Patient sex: M
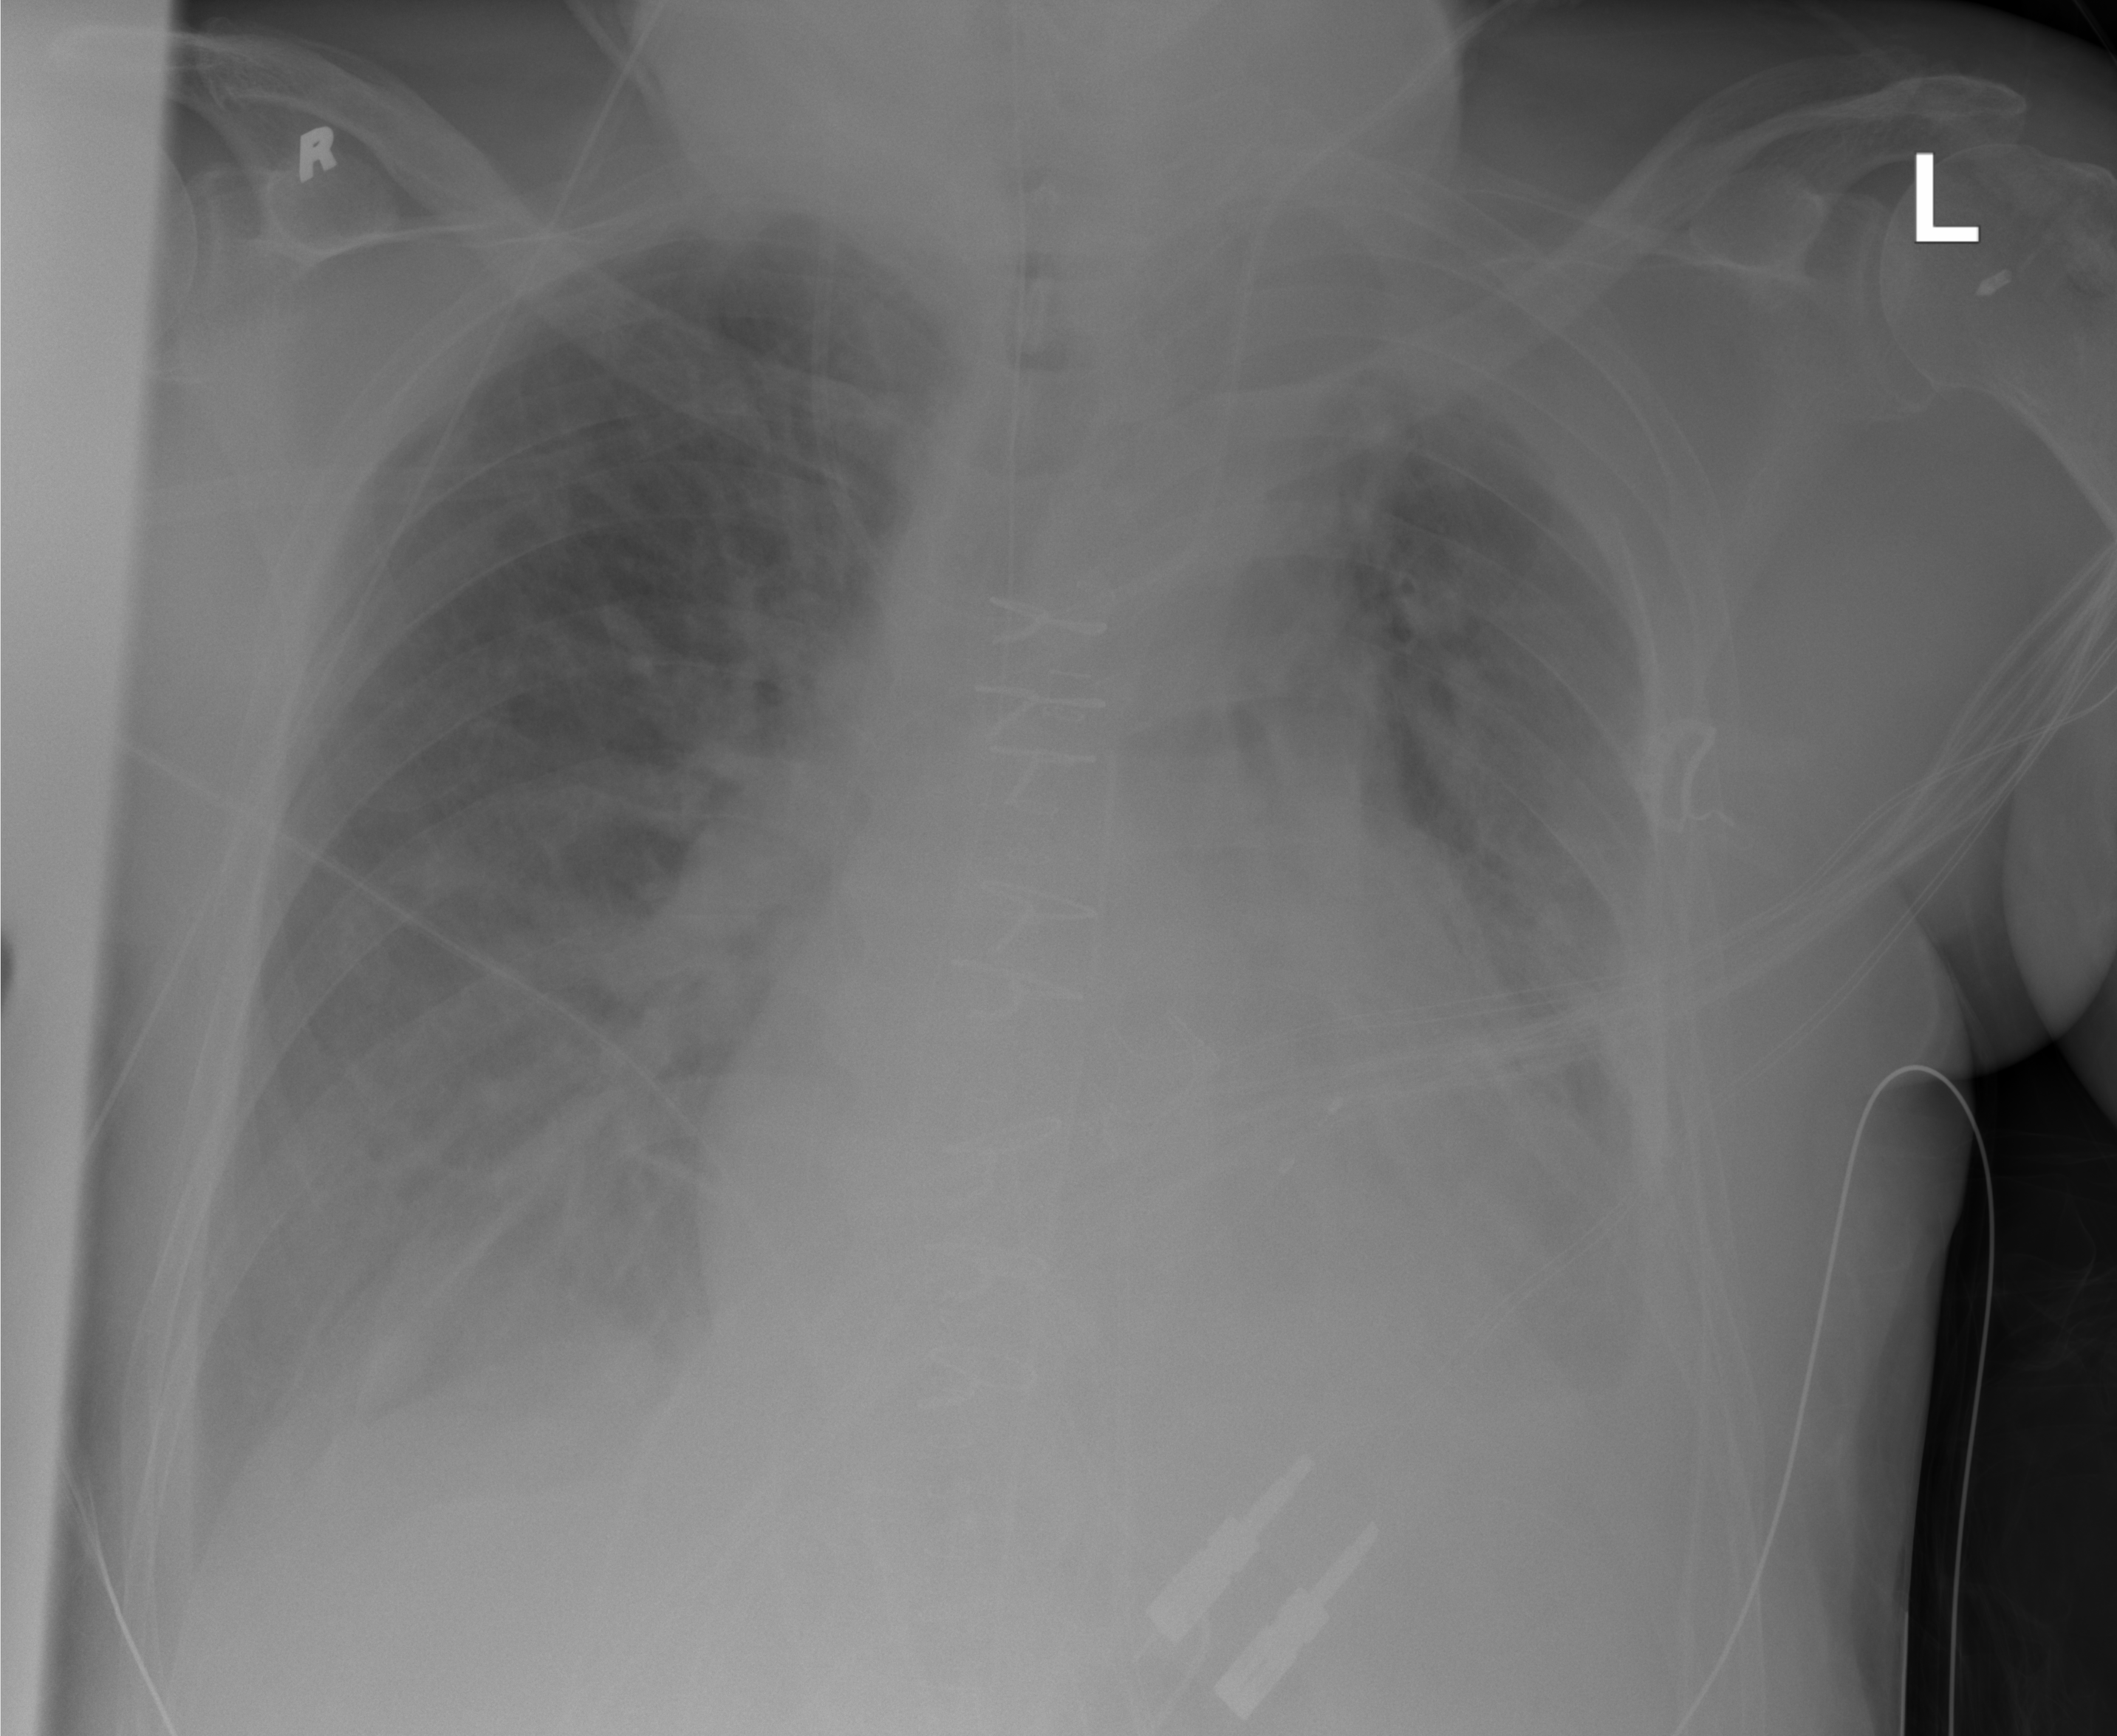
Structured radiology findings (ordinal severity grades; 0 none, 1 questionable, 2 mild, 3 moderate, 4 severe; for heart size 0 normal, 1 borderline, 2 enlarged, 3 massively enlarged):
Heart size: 2
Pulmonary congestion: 2
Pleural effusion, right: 0
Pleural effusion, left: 2
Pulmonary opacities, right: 0
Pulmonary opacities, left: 2
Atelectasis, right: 0
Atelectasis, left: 2